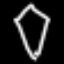
Label: diamond